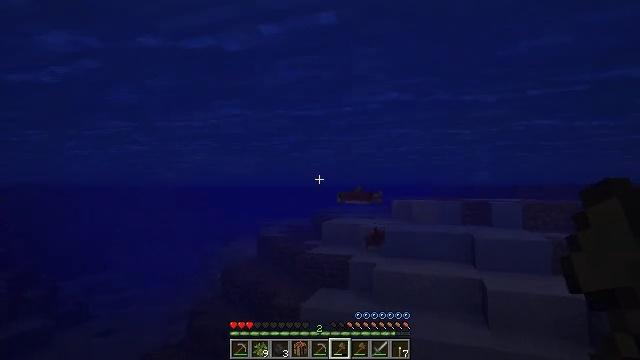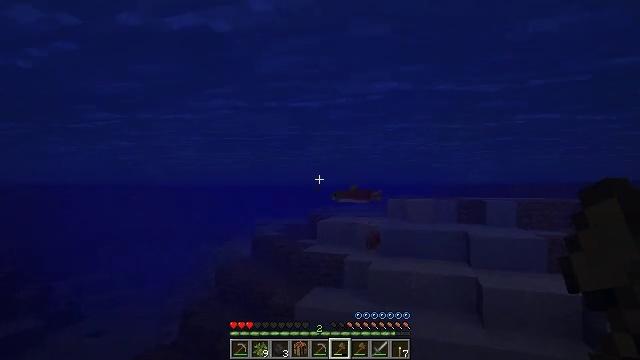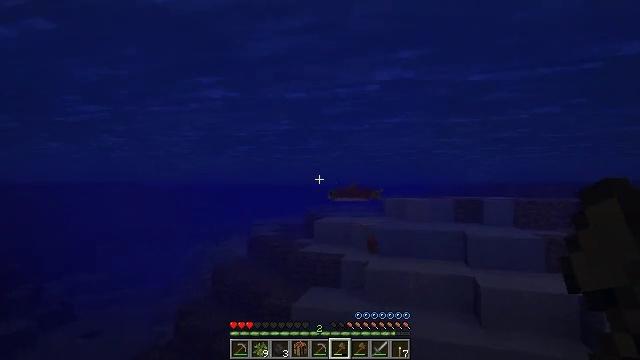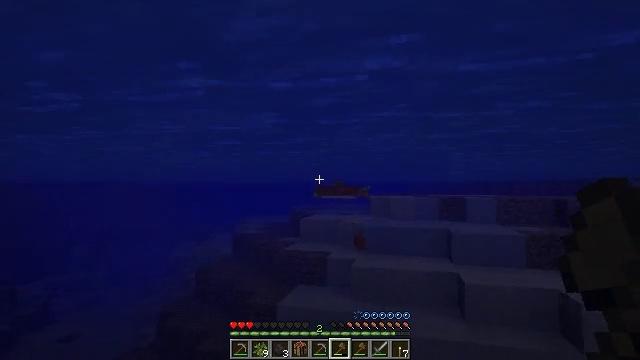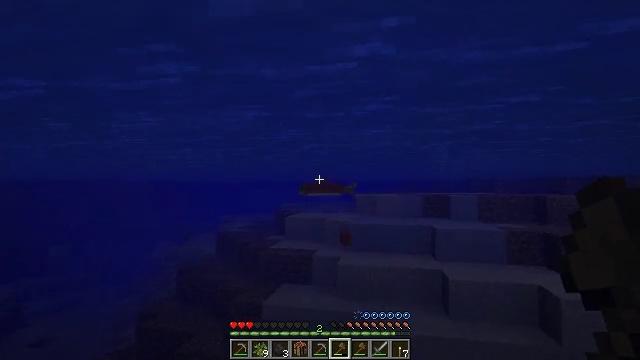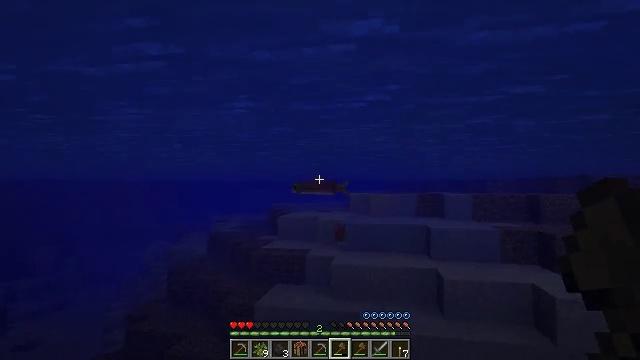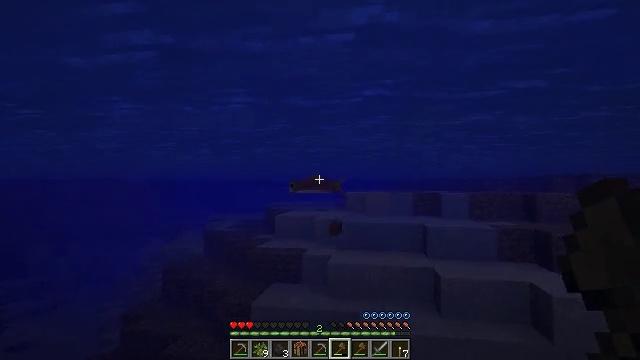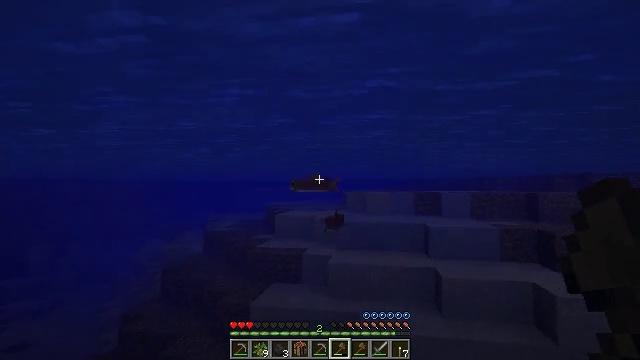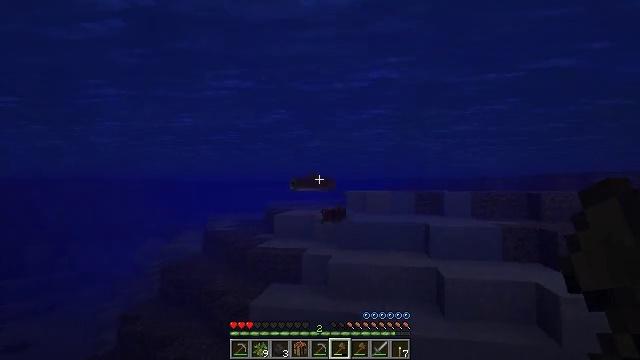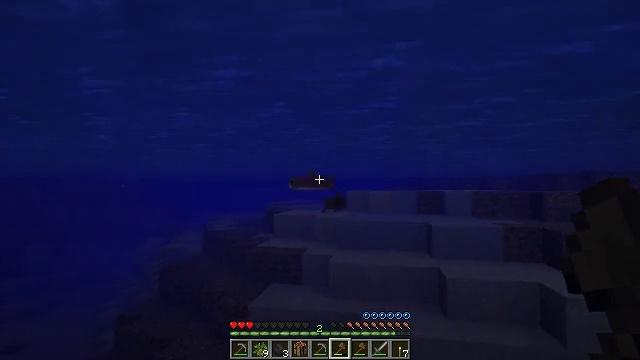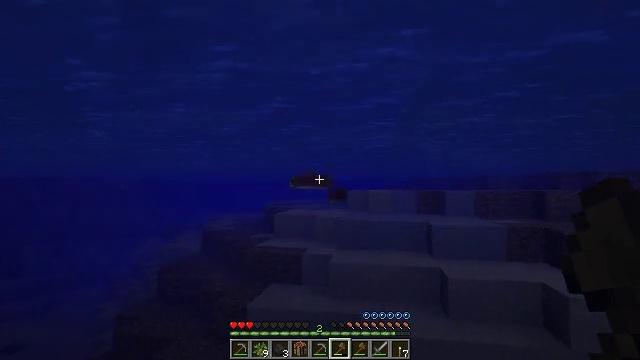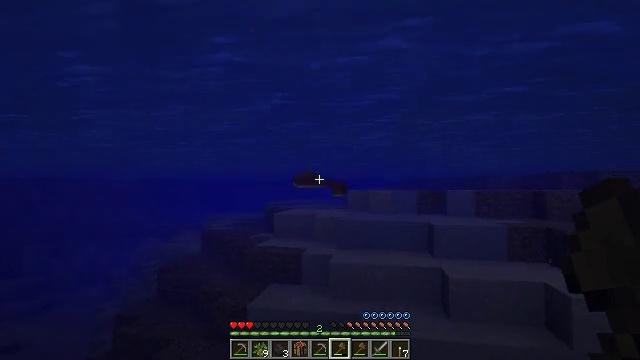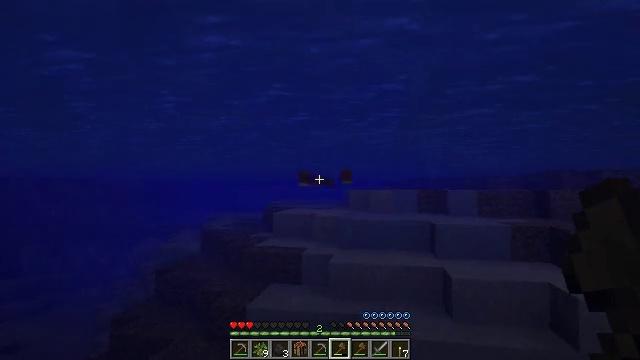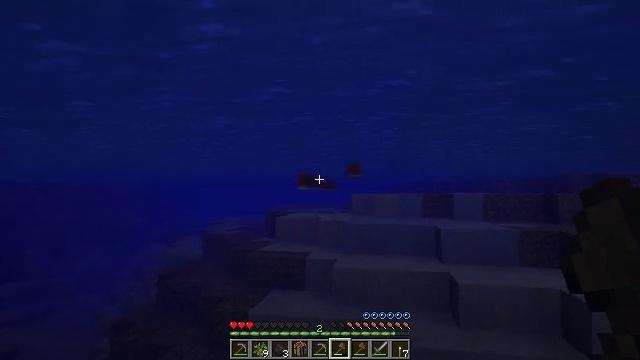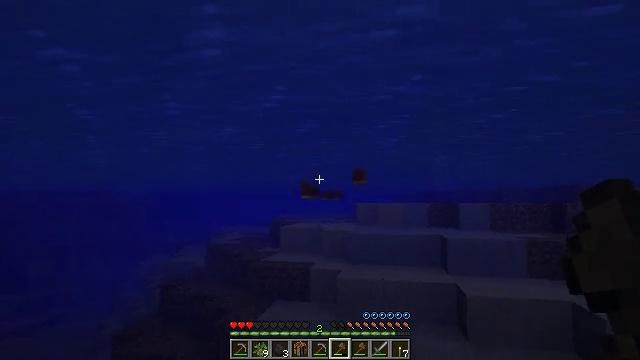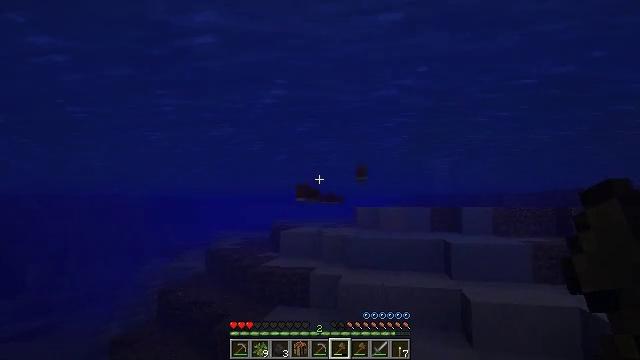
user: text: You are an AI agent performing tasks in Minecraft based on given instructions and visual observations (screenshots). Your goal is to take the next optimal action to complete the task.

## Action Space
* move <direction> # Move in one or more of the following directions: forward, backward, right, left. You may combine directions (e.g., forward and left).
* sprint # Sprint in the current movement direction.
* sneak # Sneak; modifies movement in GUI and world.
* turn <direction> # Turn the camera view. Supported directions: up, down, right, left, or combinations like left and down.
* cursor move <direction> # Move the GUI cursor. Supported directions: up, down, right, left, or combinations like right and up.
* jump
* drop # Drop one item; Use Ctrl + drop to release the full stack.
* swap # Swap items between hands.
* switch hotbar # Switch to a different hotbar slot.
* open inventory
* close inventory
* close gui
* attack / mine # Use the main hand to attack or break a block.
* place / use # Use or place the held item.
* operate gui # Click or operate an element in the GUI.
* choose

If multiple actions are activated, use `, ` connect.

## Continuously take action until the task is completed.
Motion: motion action
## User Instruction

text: Fish and kill the salmon.
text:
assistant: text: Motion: move forward
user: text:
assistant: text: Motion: move forward
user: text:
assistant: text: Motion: move forward, turn right
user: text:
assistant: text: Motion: move forward, turn right
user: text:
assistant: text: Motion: move forward, turn right
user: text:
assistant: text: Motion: move forward
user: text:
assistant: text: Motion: move forward
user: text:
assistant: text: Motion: move forward
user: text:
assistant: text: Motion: move forward
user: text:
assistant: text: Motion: move forward
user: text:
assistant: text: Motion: move forward
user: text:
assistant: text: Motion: move forward
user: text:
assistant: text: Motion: move forward
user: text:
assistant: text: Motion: move forward, turn up
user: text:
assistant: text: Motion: move forward
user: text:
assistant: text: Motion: move forward
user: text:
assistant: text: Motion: move forward, turn up
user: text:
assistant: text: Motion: move forward
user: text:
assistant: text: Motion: move forward
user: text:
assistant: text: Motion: move forward, attack / mine
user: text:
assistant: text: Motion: move forward, attack / mine
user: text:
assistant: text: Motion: move forward
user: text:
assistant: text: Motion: move forward
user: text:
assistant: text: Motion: move forward, attack / mine
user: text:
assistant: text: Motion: move forward, attack / mine
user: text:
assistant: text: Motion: move forward, attack / mine
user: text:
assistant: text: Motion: move forward
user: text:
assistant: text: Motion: move forward, attack / mine
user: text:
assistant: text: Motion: move forward, attack / mine
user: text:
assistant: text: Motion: move forward, attack / mine